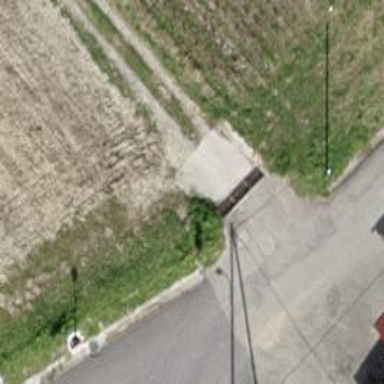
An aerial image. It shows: Track road with concrete plates of grade1 tracktype.